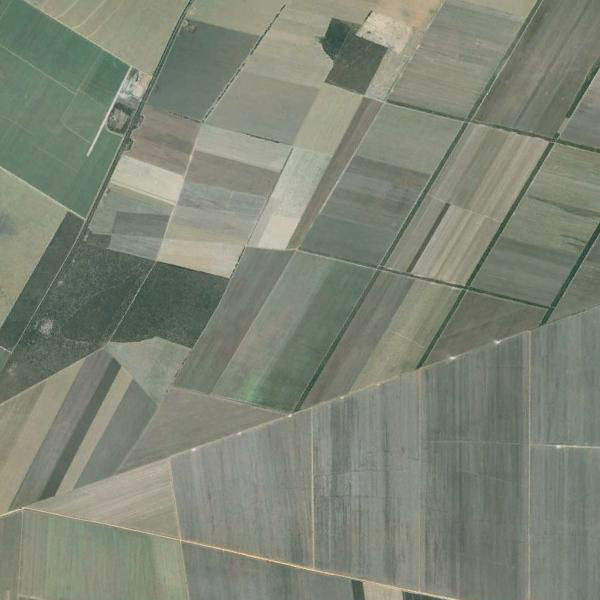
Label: Farmland